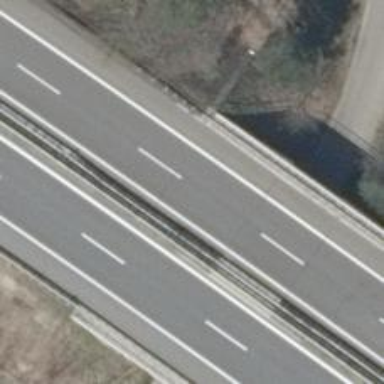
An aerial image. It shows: Asphalt bridge on motorway.